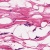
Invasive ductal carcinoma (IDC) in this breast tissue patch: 0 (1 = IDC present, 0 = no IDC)